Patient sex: M
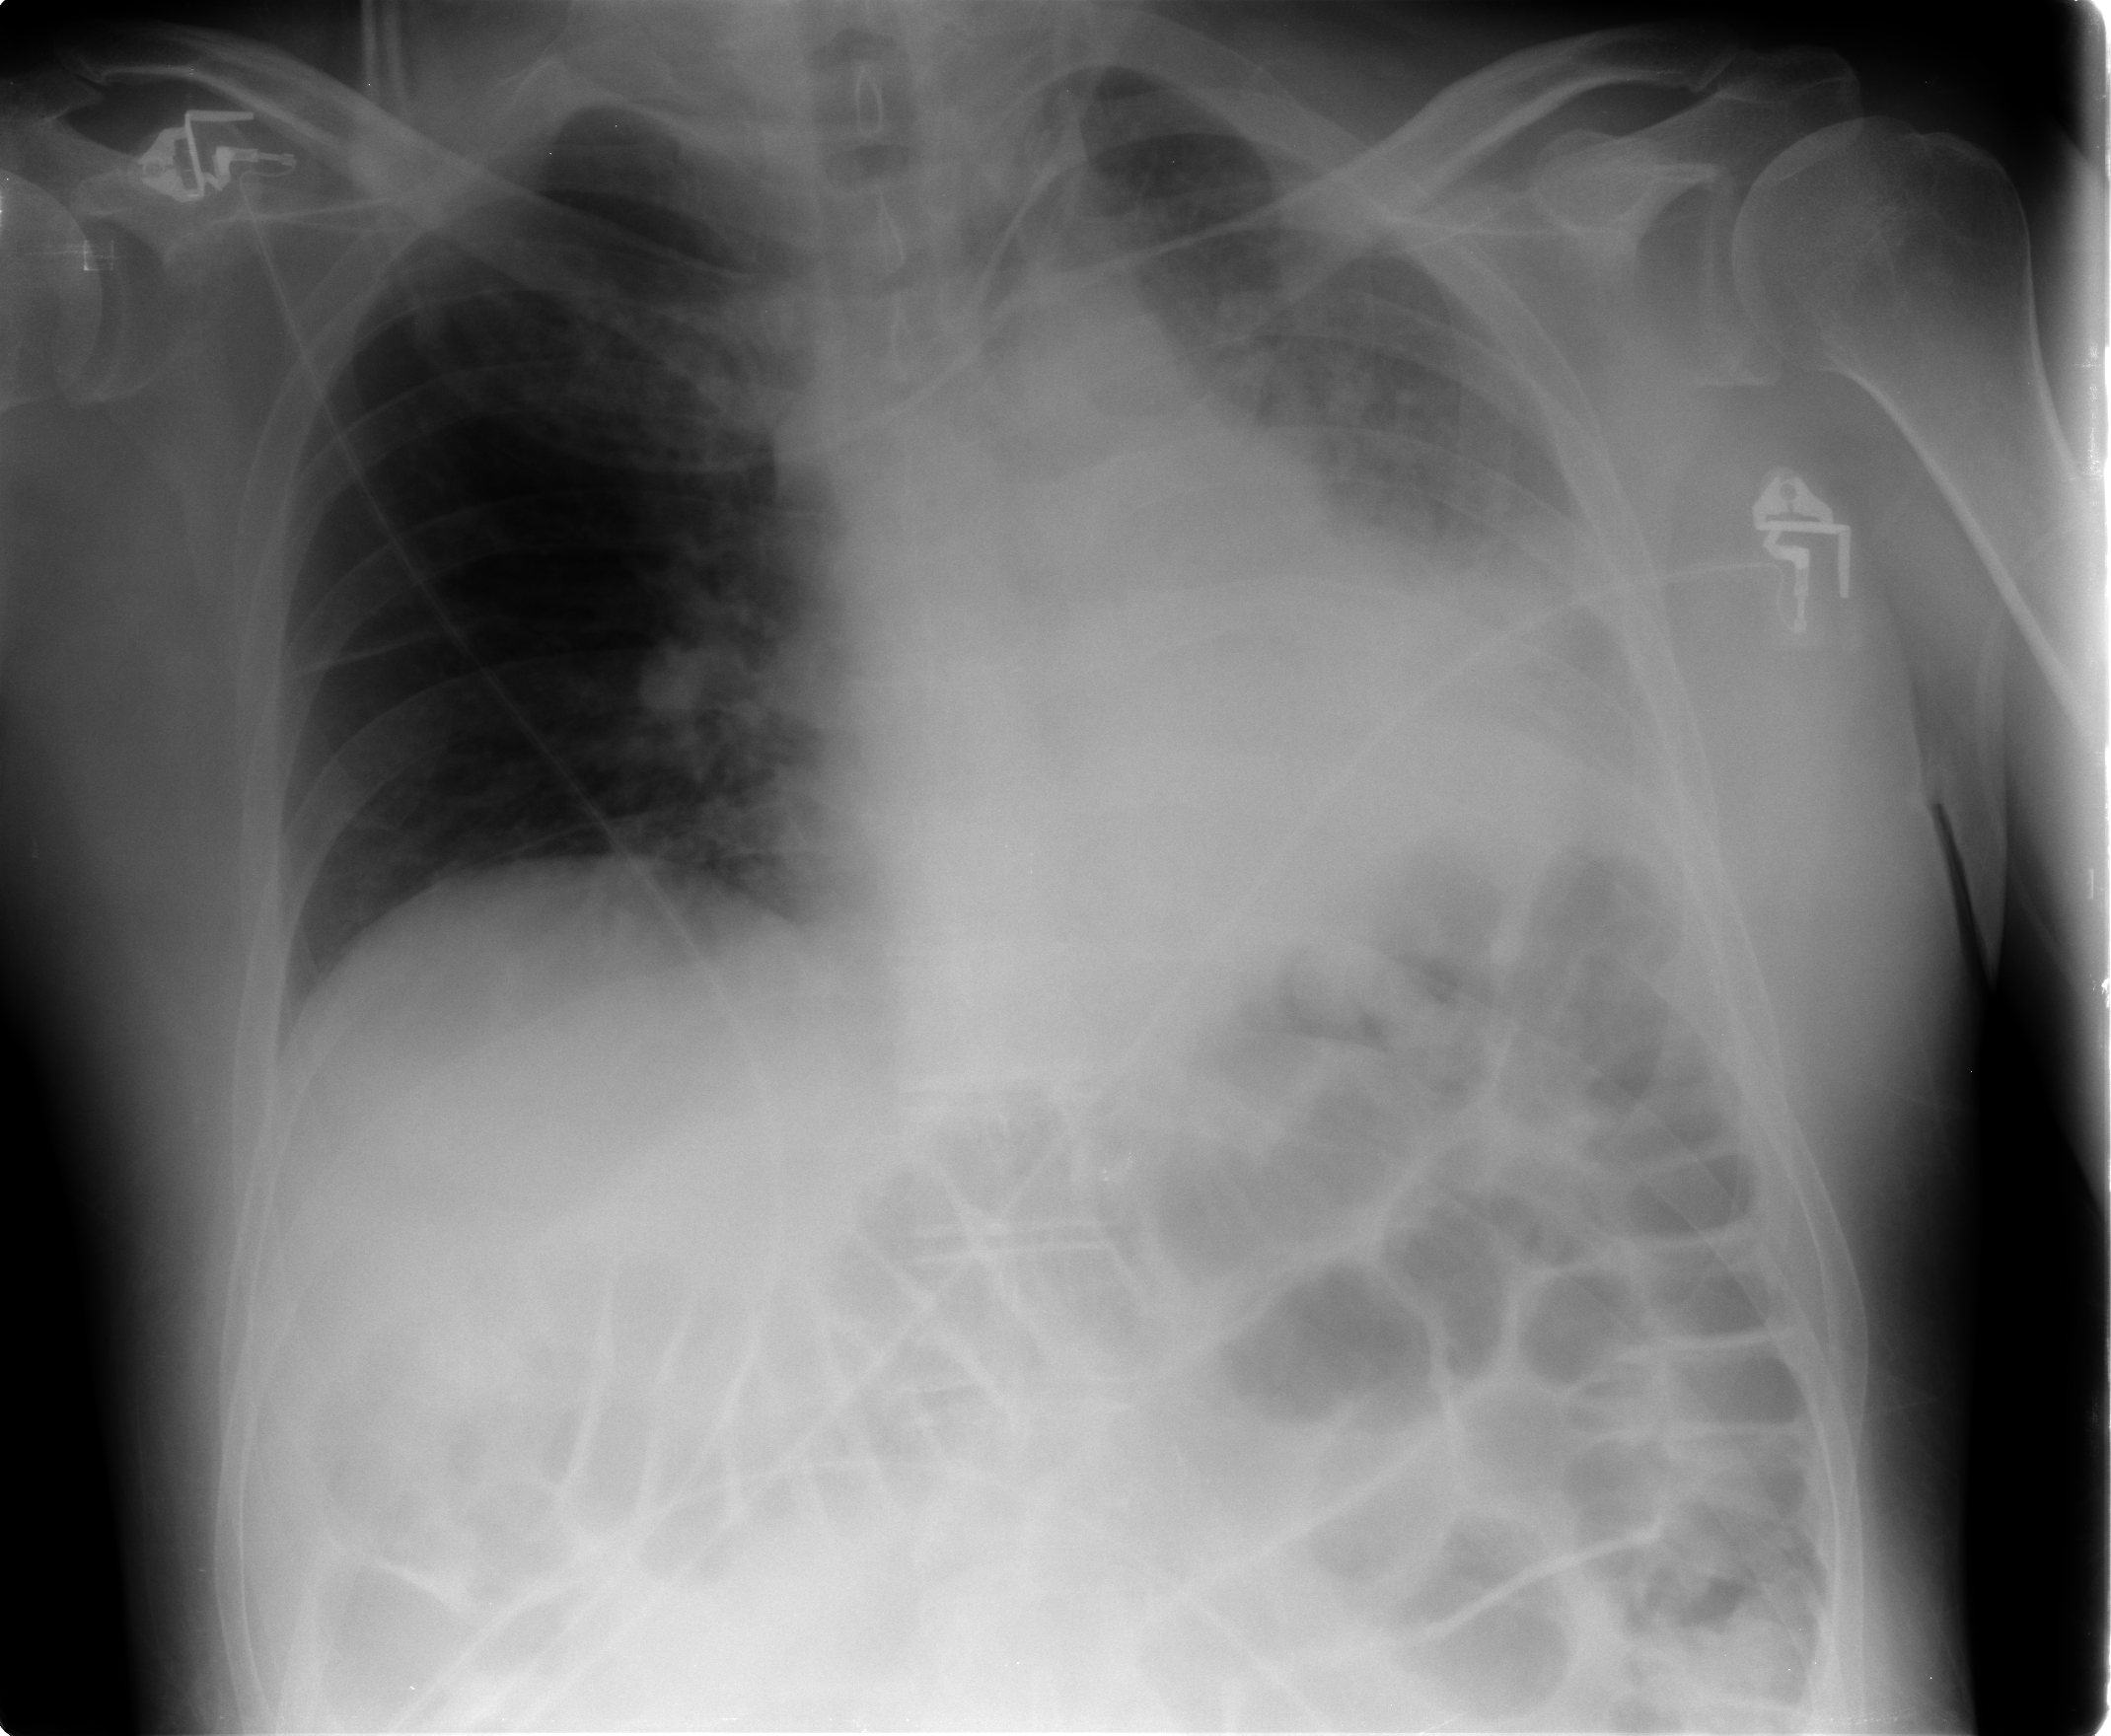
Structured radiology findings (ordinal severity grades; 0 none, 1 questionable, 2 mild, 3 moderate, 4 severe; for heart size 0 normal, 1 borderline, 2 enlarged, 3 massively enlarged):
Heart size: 2
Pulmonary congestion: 0
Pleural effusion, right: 0
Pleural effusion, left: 2
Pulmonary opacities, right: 0
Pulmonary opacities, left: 2
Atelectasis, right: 0
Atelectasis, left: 3